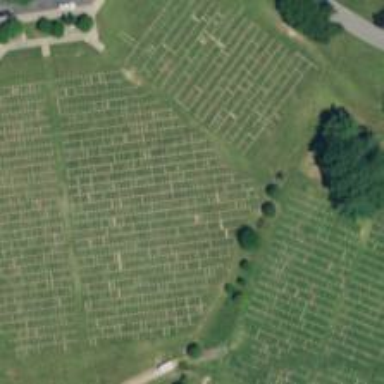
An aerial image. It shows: Section in the cemetery.